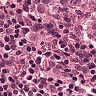
Metastatic tissue present: yes